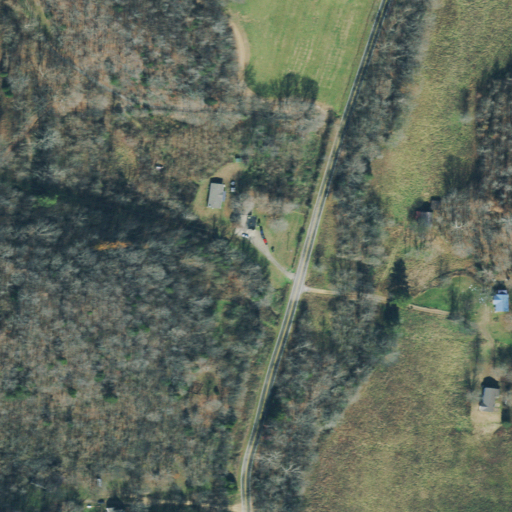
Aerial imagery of valley in Tennessee named Chaney Hollow containing deciduous forest, pasture, open development, mixed forest, low intensity development, and medium intensity development